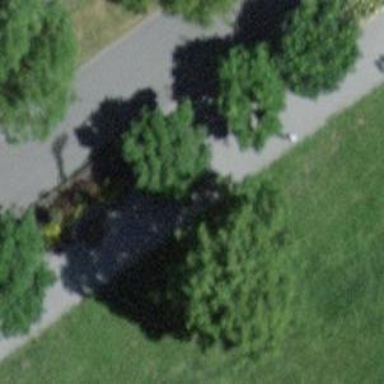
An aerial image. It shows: Avenue lined with broadleaved trees.